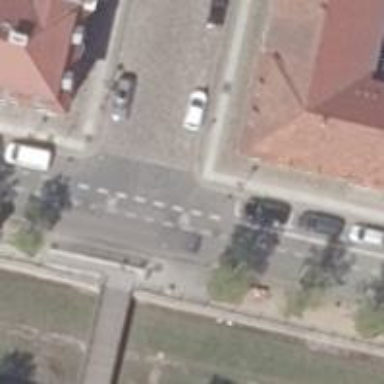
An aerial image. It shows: Residential road with sidewalks on both sides and parallel parking on the left lane.